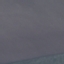
Land use / land cover: SeaLake